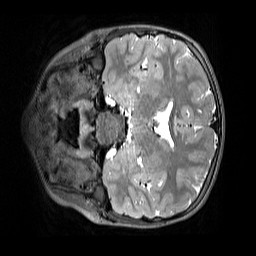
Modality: T2w
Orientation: coronal
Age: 9
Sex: male
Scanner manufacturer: siemens
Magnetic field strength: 3 T
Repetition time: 3.2 s
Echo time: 0.408 s